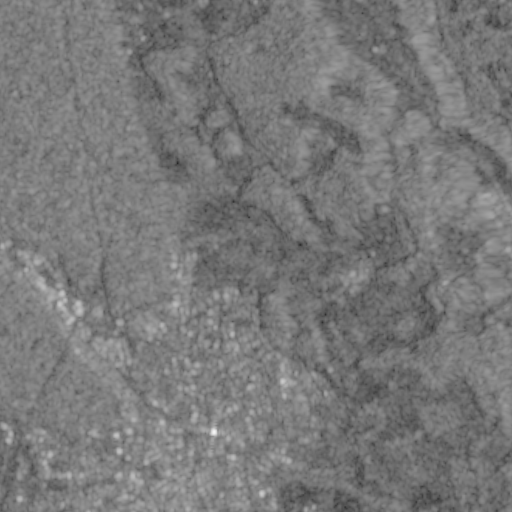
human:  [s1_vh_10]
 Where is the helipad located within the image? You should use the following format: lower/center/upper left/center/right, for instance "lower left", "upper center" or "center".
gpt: The helipad is located in the lower left of the image.
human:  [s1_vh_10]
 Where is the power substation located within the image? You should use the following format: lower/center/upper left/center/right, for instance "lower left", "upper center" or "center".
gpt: The power substation is located in the center left of the image.
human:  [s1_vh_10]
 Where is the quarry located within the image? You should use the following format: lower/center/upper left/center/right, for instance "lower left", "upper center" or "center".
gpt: The quarry is located in the upper left of the image.
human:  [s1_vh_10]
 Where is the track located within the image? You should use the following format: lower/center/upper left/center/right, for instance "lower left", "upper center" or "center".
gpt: The track is located in the lower left of the image.
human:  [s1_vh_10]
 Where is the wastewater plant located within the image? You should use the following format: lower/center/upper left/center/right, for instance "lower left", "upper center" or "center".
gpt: The wastewater plant is located in the lower left of the image.
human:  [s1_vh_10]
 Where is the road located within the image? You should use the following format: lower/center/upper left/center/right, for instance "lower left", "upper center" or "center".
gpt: There is no road in the image.

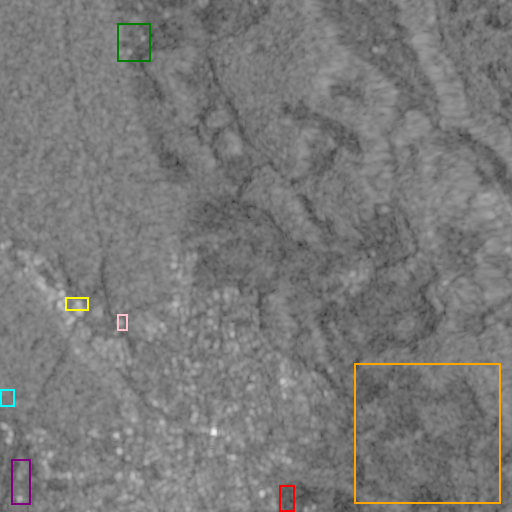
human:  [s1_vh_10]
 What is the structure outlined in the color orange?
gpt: The structure outlined in orange is a crop field.
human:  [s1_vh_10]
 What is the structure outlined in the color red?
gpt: The structure outlined in red is a park.
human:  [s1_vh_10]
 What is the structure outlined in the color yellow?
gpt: The structure outlined in yellow is a parking lot.
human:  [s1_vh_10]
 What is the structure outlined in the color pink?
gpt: The structure outlined in pink is a power substation.
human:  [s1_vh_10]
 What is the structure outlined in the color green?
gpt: The structure outlined in green is a quarry.
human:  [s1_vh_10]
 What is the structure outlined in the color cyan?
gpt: The structure outlined in cyan is a track.
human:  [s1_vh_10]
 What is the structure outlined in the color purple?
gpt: The structure outlined in purple is a wastewater plant.
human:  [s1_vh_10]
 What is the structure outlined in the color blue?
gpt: There is no blue outline.